Field crop: maize
Growth stage: 2
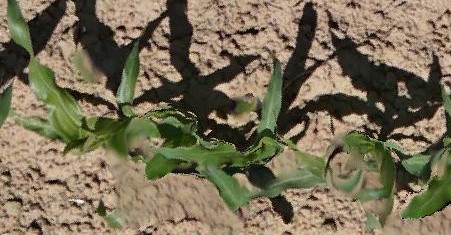
Species: maize